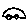
Label: car